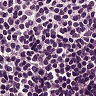
Metastatic tissue present: no